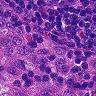
Metastatic tissue present: no